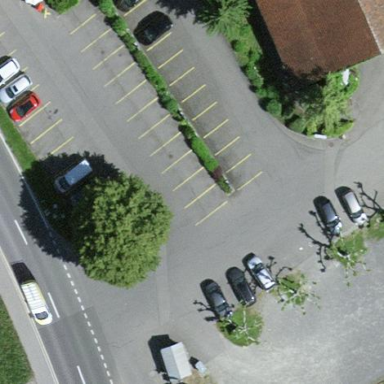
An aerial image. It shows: Parking area with surface.